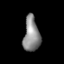
Tissue: lung
Cell type: Myeloid cells
Senescence score: 0.5625
Nuclear area (px): 546
Mean DAPI intensity: 140.066